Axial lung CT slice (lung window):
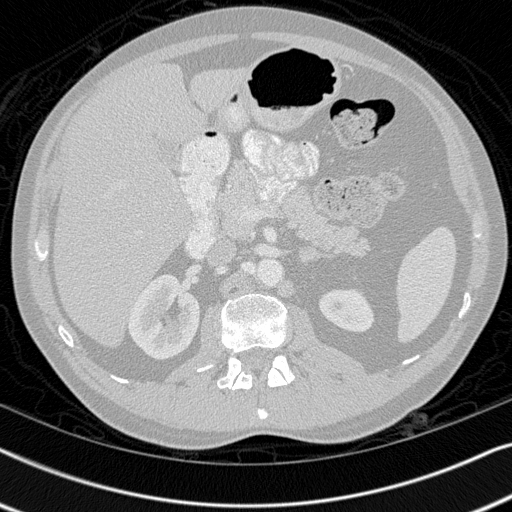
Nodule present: no